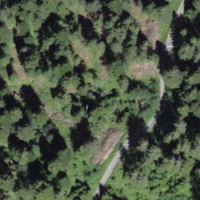
EUNIS habitat code: 43
Species observed at this site:
Lysimachia nemorum
Caltha palustris
Equisetum sylvaticum